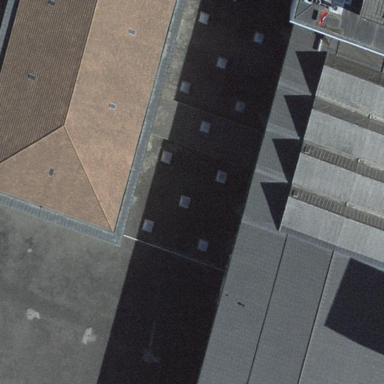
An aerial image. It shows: Industrial building.